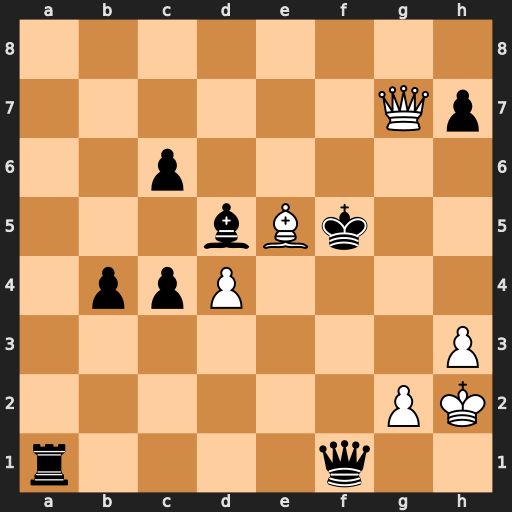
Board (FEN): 8/6Qp/2p5/3bBk2/1ppP4/7P/6PK/r4q2
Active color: w
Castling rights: -
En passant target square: -
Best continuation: Qg4#